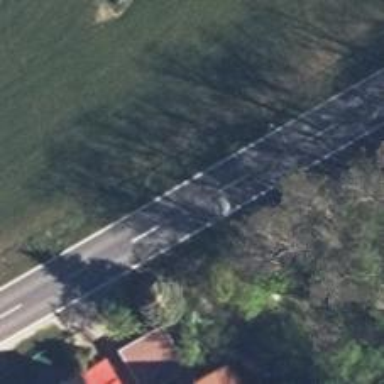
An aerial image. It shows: Secondary road with asphalt surface.